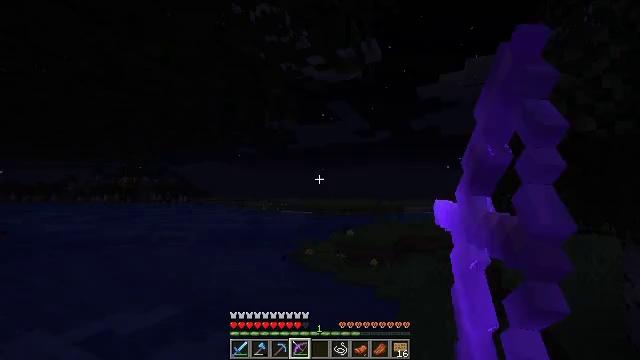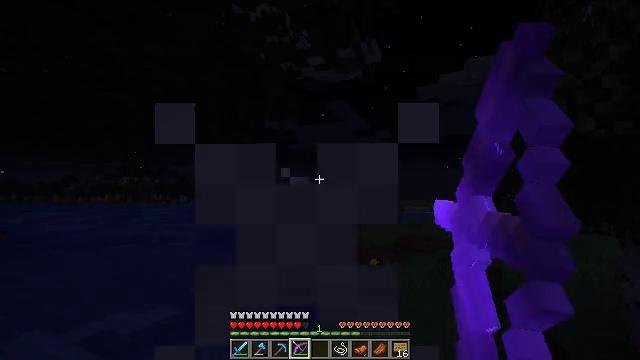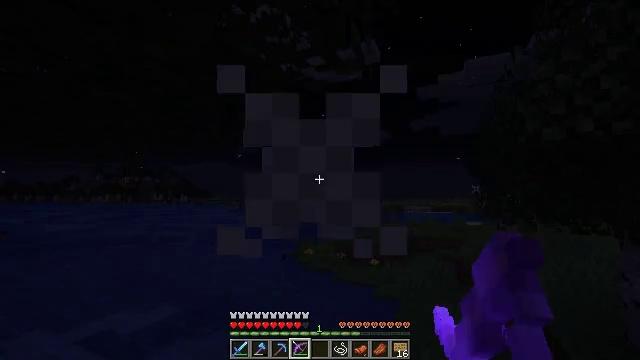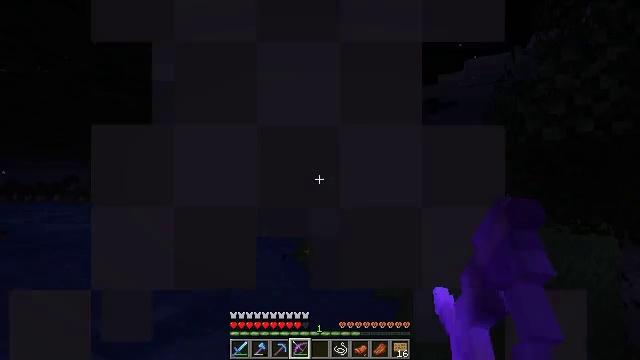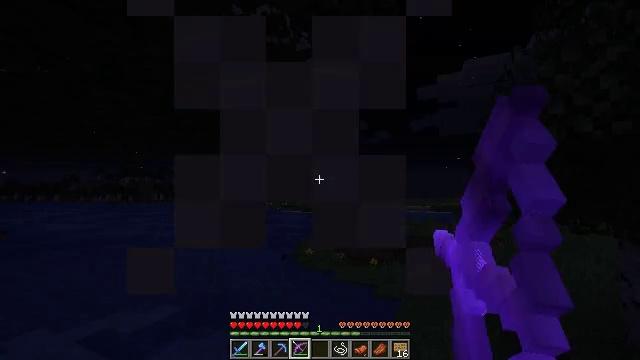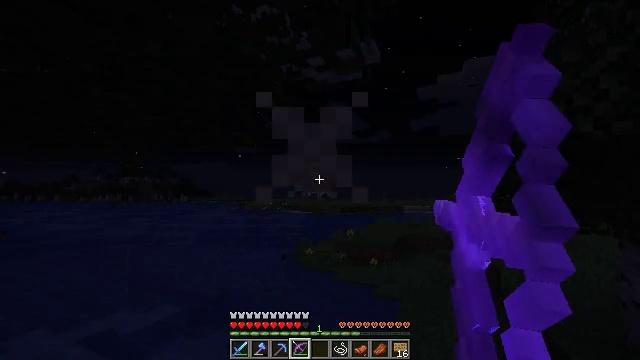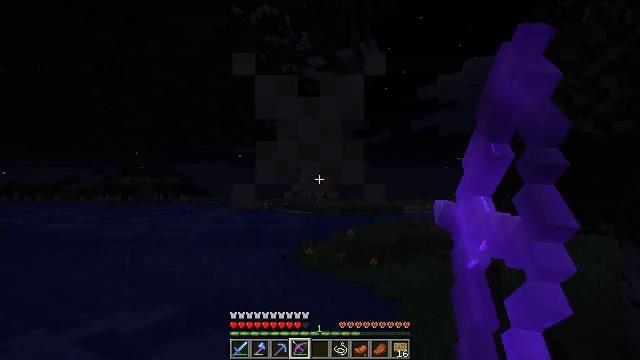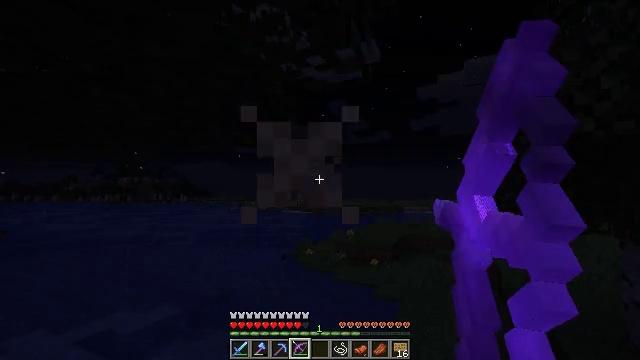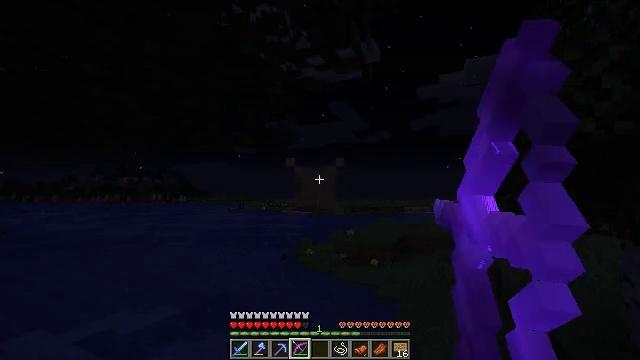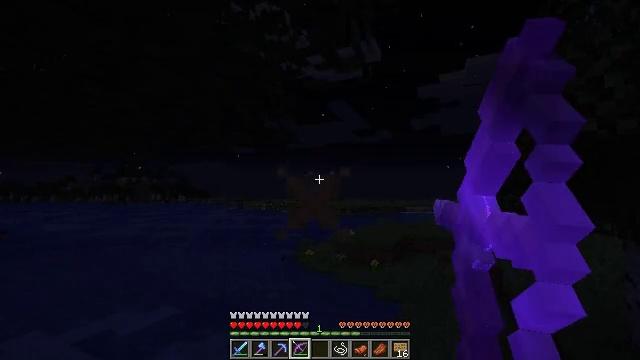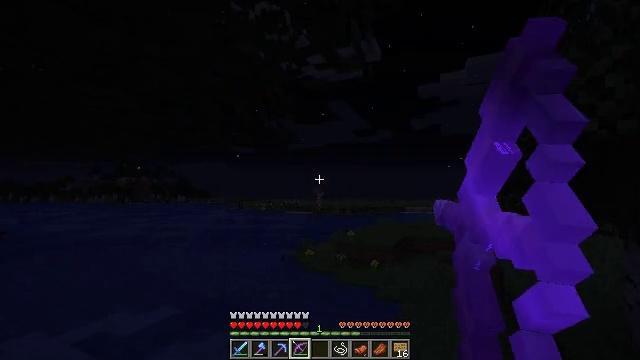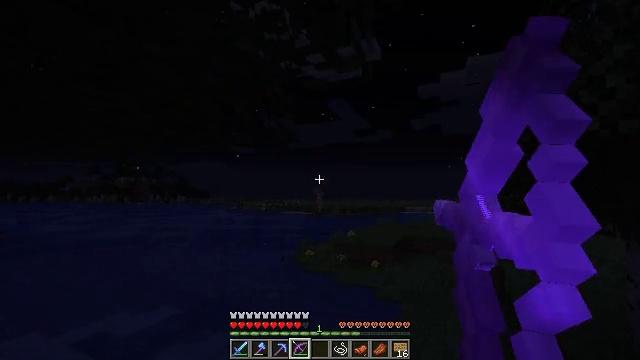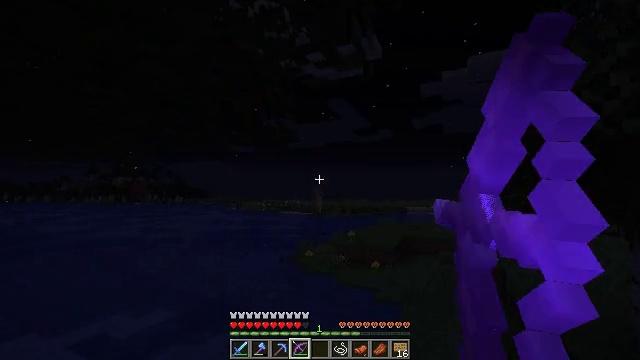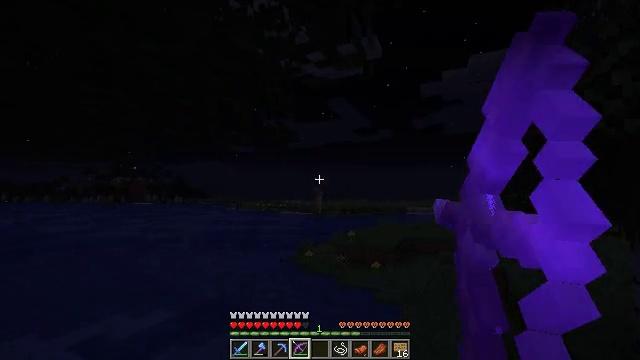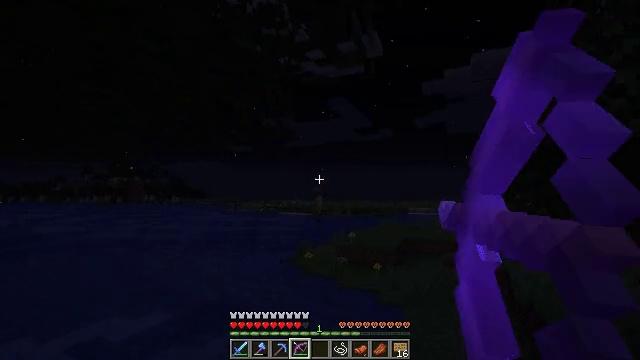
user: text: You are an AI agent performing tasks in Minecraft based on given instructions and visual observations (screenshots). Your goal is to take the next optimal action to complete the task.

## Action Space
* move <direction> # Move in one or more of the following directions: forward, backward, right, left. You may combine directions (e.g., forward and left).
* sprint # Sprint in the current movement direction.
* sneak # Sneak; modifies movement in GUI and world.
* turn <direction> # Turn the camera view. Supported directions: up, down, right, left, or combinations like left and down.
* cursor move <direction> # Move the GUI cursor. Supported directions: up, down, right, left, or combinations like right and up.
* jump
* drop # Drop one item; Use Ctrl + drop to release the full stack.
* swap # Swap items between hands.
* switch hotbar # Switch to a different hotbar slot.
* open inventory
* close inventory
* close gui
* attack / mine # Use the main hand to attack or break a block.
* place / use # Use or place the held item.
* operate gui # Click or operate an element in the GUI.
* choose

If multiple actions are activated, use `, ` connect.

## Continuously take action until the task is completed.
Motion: motion action
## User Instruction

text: Kill aquatic mobs.
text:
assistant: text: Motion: use / place
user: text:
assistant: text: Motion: use / place
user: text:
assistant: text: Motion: use / place
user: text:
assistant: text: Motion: use / place
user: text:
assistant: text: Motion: use / place
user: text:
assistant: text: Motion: use / place
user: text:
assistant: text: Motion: use / place
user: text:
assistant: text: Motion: use / place
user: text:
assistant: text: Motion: use / place
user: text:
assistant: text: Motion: use / place
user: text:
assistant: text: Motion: use / place
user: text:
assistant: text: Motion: use / place
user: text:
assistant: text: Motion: use / place
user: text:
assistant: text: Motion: use / place
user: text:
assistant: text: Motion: use / place